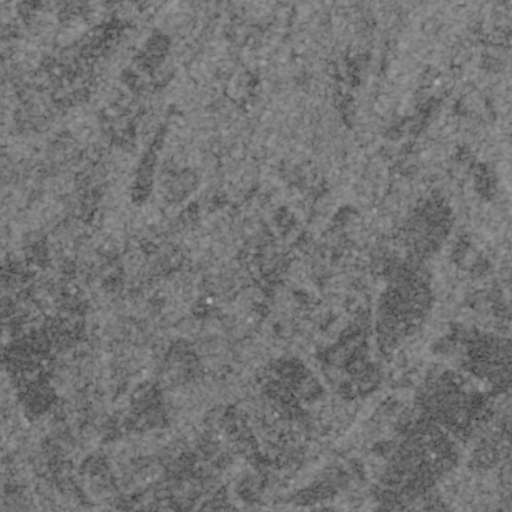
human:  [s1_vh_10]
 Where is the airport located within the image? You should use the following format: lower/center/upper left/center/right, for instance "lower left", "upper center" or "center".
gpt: The airport is located in the lower right of the image.
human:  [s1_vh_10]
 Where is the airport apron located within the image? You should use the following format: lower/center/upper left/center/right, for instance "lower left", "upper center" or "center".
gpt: The airport apron is located in the lower right of the image.
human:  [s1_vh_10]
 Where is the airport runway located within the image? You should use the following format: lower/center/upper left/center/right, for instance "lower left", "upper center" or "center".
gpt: The airport runway is located in the lower right of the image.
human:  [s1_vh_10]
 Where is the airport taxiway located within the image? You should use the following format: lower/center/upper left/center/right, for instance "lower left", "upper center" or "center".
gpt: The airport taxiway is located in the lower right of the image.
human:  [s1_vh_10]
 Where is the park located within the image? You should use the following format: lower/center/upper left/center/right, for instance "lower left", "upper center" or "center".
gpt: The park is located in the lower left of the image.
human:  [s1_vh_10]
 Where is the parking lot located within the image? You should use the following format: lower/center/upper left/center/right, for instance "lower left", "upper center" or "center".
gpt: The parking lot is located in the upper left of the image.
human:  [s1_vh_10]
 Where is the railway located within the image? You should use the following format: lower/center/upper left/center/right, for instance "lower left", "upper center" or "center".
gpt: The railway is located in the upper right of the image.
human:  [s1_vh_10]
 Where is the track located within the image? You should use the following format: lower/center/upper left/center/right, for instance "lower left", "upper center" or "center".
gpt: There is no track in the image.

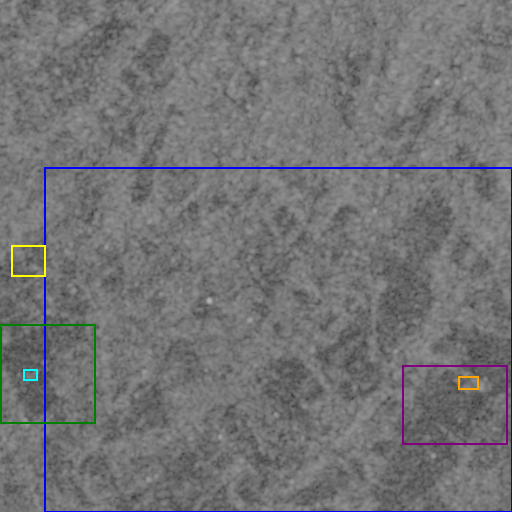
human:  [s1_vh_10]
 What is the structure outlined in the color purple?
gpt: The structure outlined in purple is an airport.
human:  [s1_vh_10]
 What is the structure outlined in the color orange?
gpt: The structure outlined in orange is an airport apron.
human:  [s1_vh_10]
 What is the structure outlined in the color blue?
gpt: The structure outlined in blue is a crop field.
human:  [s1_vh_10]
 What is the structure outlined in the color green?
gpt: The structure outlined in green is a park.
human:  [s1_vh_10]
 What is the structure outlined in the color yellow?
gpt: The structure outlined in yellow is a building.
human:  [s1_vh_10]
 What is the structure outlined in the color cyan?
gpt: The structure outlined in cyan is a building.
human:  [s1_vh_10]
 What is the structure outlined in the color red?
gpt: There is no red outline.